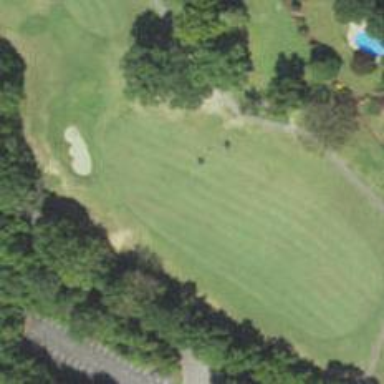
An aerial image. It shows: View of golf hole.